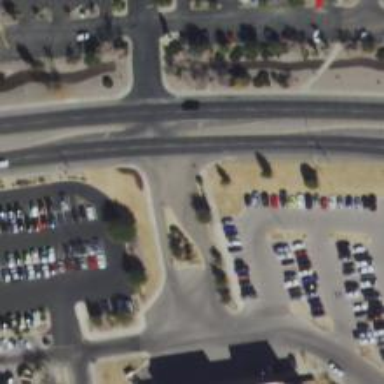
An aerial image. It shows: Alley classified as service road.